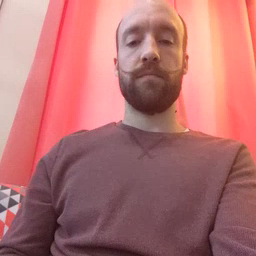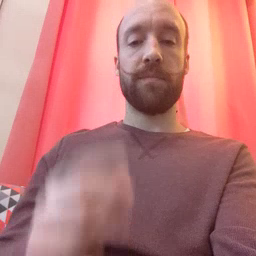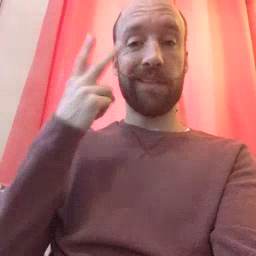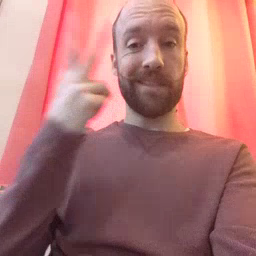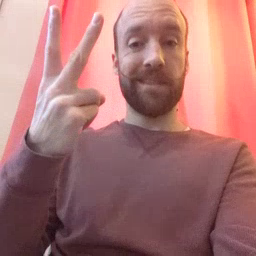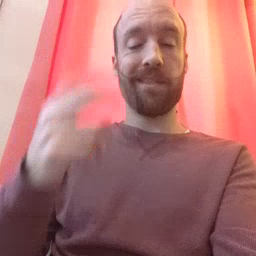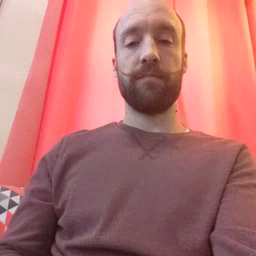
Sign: see